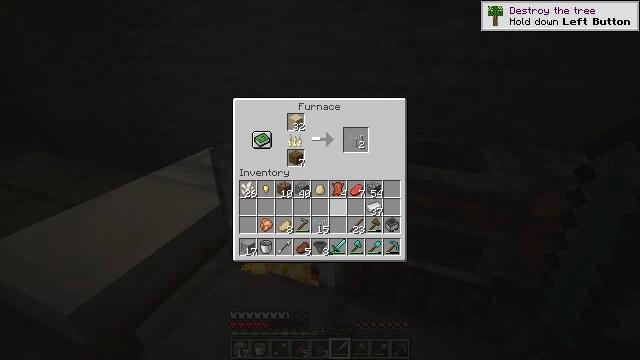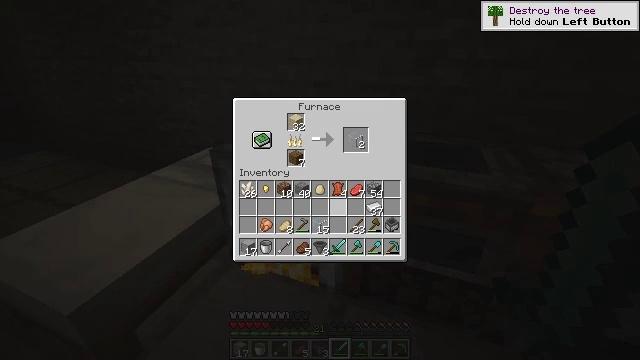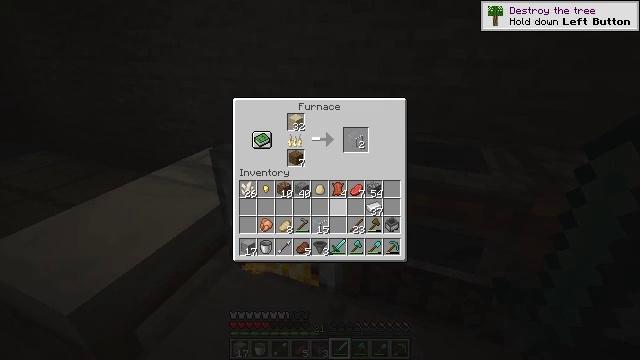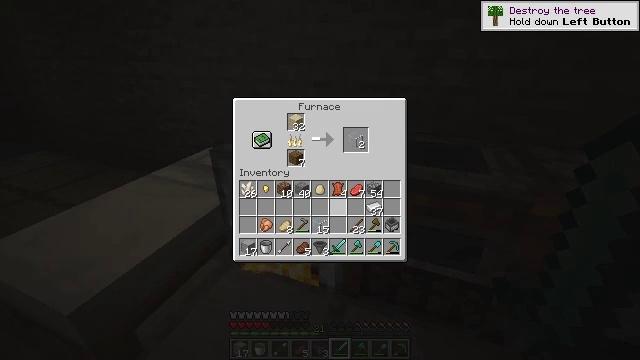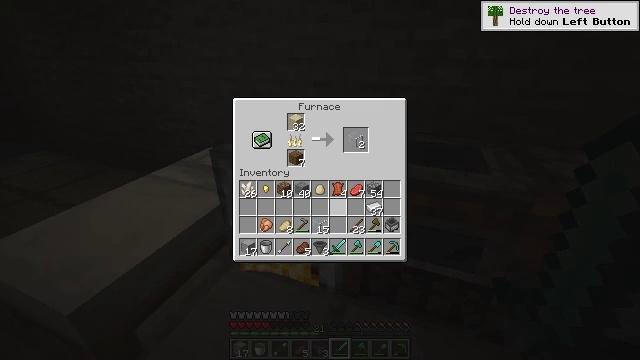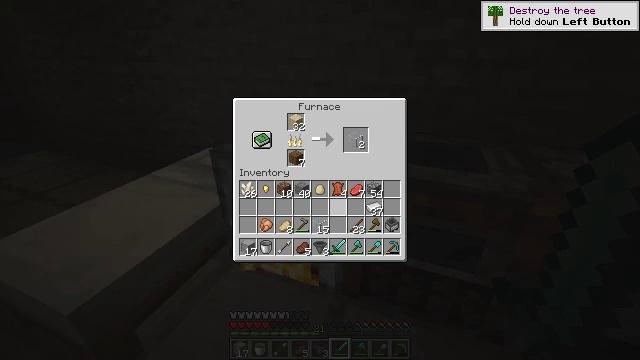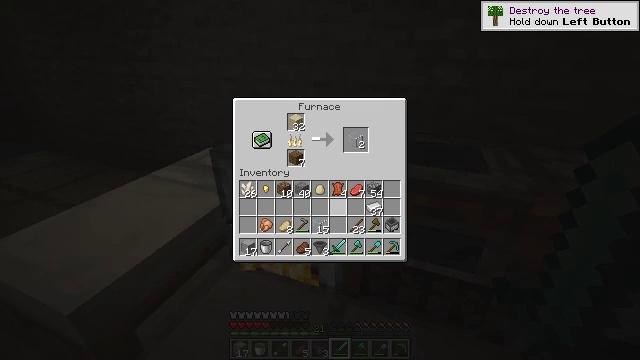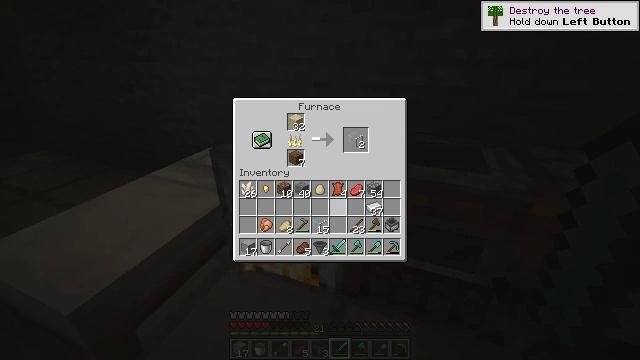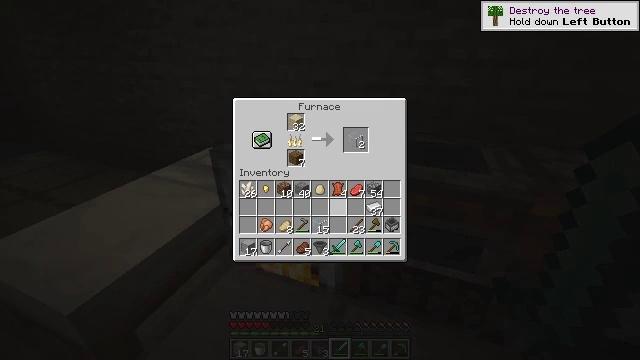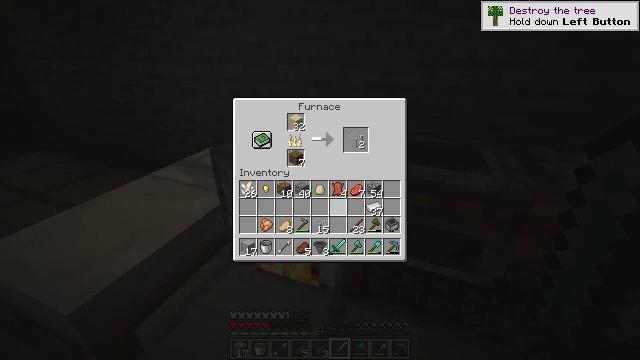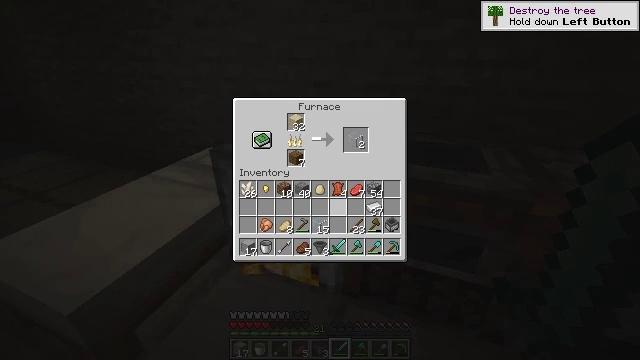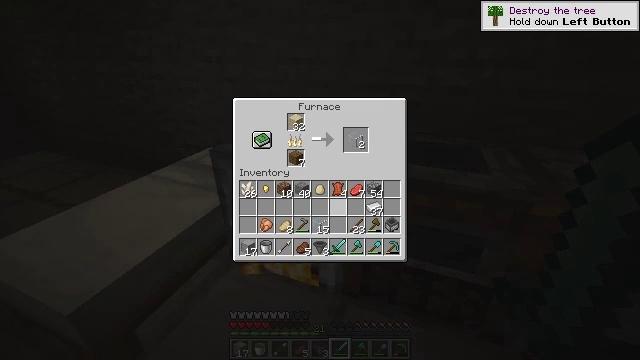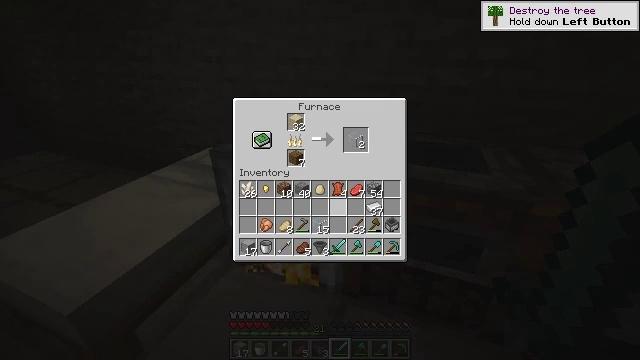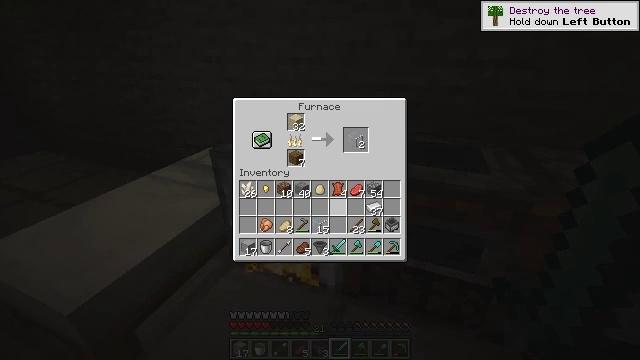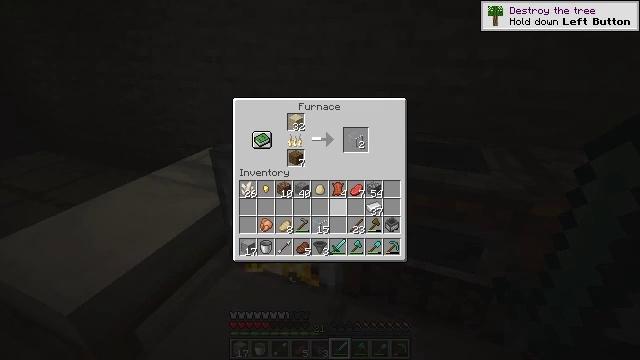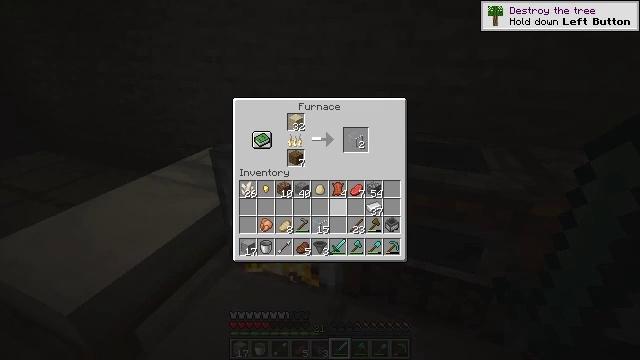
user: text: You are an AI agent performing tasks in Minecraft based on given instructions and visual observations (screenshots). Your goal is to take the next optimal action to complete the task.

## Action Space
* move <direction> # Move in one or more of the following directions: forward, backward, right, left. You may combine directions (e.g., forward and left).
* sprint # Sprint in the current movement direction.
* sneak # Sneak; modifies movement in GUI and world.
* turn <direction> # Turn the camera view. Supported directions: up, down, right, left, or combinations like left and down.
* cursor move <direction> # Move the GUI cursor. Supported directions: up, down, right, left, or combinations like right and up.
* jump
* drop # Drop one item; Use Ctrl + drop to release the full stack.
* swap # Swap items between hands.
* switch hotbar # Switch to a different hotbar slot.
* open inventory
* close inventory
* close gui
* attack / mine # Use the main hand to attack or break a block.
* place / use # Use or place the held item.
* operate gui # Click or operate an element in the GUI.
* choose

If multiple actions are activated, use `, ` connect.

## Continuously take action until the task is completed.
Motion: motion action
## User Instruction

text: Collect the large fern.
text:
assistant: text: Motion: no_op
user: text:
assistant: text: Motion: no_op
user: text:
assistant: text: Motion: no_op
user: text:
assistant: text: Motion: no_op
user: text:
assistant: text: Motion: no_op
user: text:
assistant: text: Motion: no_op
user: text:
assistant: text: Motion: no_op
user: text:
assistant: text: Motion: no_op
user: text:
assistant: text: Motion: no_op
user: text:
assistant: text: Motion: no_op
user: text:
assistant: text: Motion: no_op
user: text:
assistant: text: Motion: no_op
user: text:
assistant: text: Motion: no_op
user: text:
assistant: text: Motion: no_op
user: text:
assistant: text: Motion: no_op
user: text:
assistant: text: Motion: no_op
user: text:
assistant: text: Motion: no_op
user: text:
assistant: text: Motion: no_op
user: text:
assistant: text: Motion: no_op
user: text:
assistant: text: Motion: no_op
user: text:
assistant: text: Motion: no_op
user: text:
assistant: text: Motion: no_op
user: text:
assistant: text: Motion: no_op
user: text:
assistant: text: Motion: no_op
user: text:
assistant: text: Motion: no_op
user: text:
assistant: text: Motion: no_op
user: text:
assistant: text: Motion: no_op
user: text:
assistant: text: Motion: no_op
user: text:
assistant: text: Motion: no_op
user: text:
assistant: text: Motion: no_op